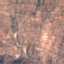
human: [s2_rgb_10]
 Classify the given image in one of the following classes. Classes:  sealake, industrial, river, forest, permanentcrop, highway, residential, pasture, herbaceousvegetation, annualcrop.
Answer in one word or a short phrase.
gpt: PermanentCrop